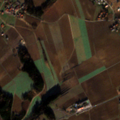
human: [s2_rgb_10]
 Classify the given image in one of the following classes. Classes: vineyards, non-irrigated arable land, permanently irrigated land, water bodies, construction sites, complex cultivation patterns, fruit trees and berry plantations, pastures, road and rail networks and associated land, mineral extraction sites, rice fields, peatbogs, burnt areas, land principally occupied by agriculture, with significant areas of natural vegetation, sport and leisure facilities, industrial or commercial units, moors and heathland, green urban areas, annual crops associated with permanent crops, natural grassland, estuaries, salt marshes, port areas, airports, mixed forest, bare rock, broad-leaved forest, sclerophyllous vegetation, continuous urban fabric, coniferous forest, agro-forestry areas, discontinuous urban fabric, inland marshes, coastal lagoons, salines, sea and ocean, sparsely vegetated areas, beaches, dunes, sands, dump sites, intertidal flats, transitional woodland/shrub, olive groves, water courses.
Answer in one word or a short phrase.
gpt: discontinuous urban fabric, non-irrigated arable land, complex cultivation patterns, land principally occupied by agriculture, with significant areas of natural vegetation, mixed forest